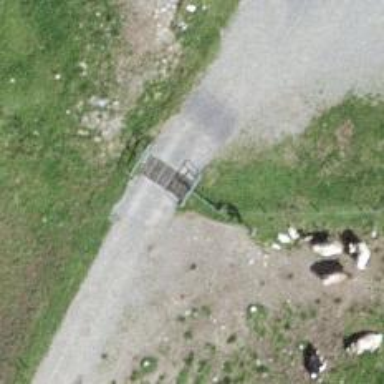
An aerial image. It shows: Cattle grid.